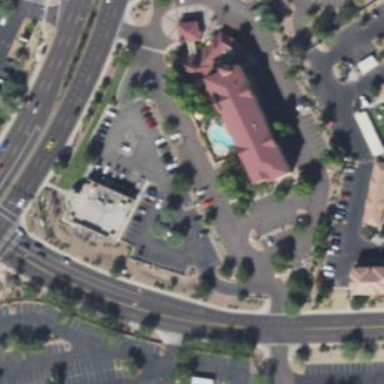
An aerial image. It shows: Hotel building.